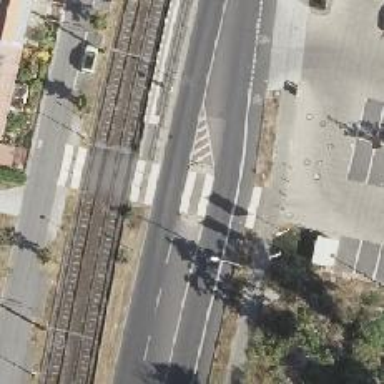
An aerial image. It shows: Unmarked crossing with pedestrian island.